Question: '''
@foreach (var item in Model) {
@if(ViewData["dropDown_"+item.Code] != null){
if (item.Code == "1" || item.Code == "4")
{
<td>
@Html.DropDownList("dropDown_"+item.Code+"_ListName", (IEnumerable<SelectListItem>)ViewData["dropDown_"+item.Code] ,new { style = "width: 100px; column-span: 2;" })
</td>
}else{
<td>
@Html.DropDownList("dropDown_"+item.Code+"_ListName", (IEnumerable<SelectListItem>)ViewData["dropDown_"+item.Code] ,new { style = "width: 100px;" })
</td>
<td>
Owner Preference: GREEN
</td>
}
}
}
'''
From the above code, there will be 4 rows of dropdownlist be generated. The question is how to make the first one and the last one to column span. Note that I've included column-span:2 in the style list, but it has no effect nor giving any errors. Please help.

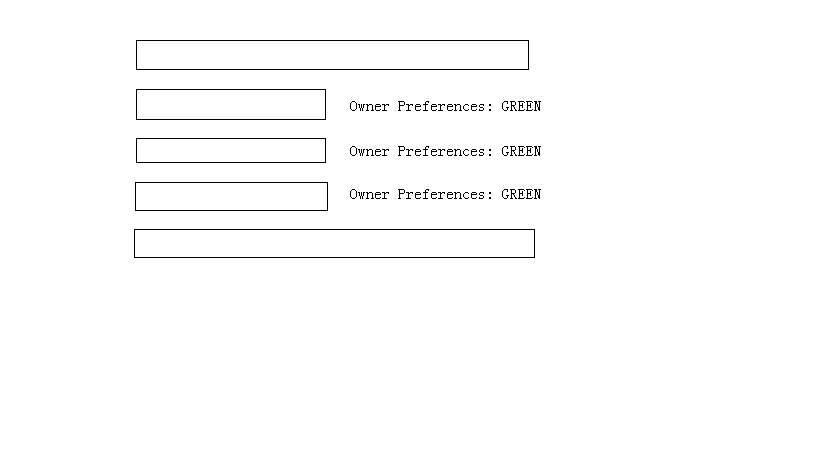
Answer: You need to set the colspan for the TD
'''
<td colspan="2">
@Html.DropDownList("dropDown_"+item.Code+"_ListName", (IEnumerable<SelectListItem>)ViewData["dropDown_"+item.Code] ,new { style = "width: 100px;" })
</td>
'''